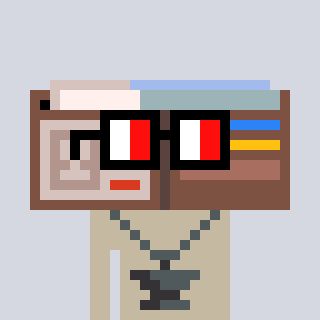
a pixel art character with square glasses with black frames and red eyes, a wallet-shaped head and a bege-colored body on a cool background